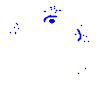
Particle: pion